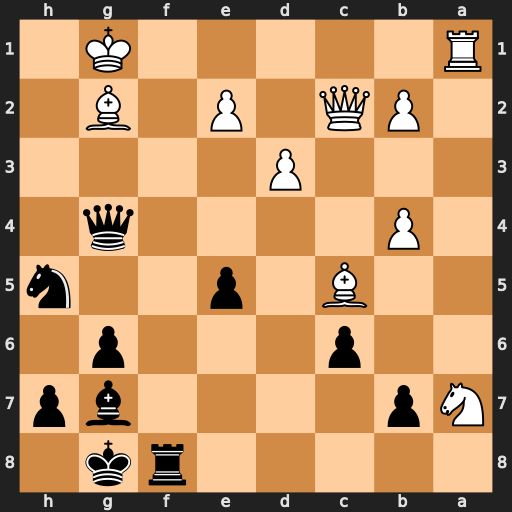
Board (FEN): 5rk1/Np4bp/2p3p1/2B1p2n/1P4q1/3P4/1PQ1P1B1/R5K1
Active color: b
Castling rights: -
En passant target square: -
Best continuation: Nf4 e3 Ne2+ Qxe2 Qxe2